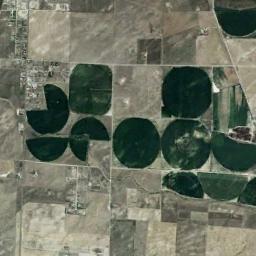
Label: circular_farmland